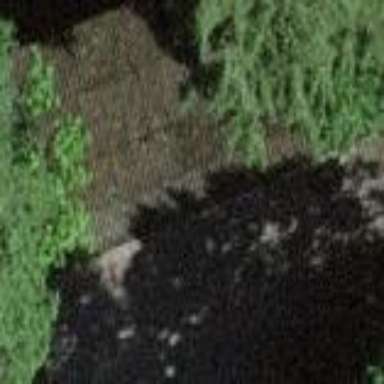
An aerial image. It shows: View of roof of building.